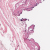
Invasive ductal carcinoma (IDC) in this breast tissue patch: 0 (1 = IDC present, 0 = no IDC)